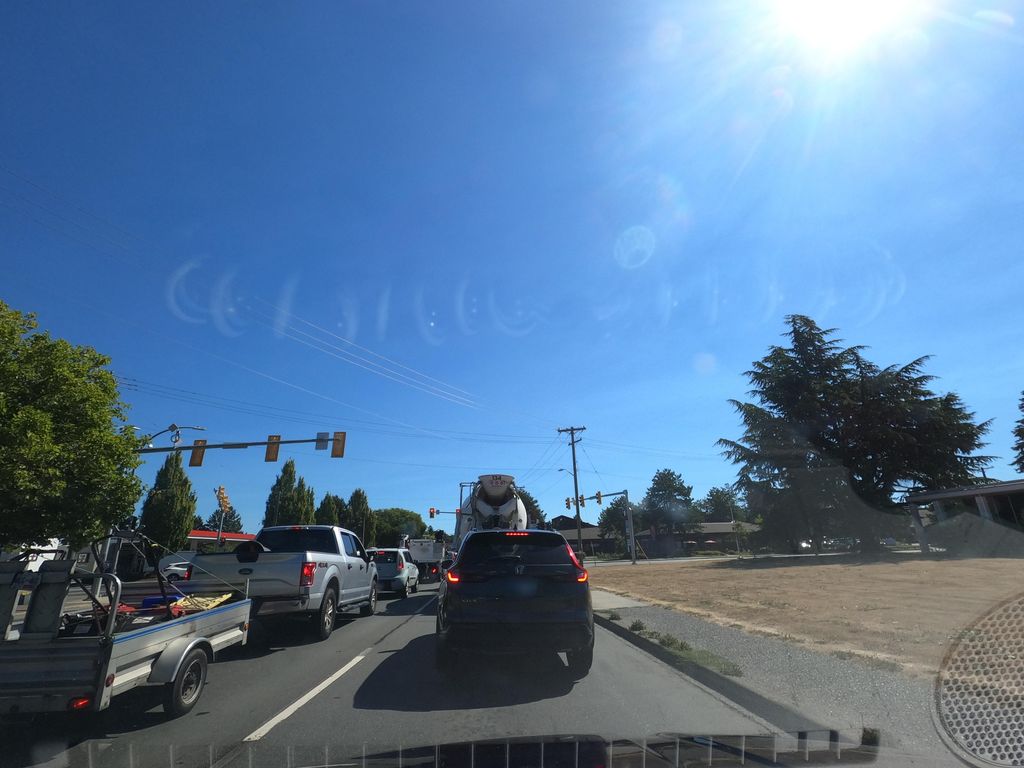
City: victoria